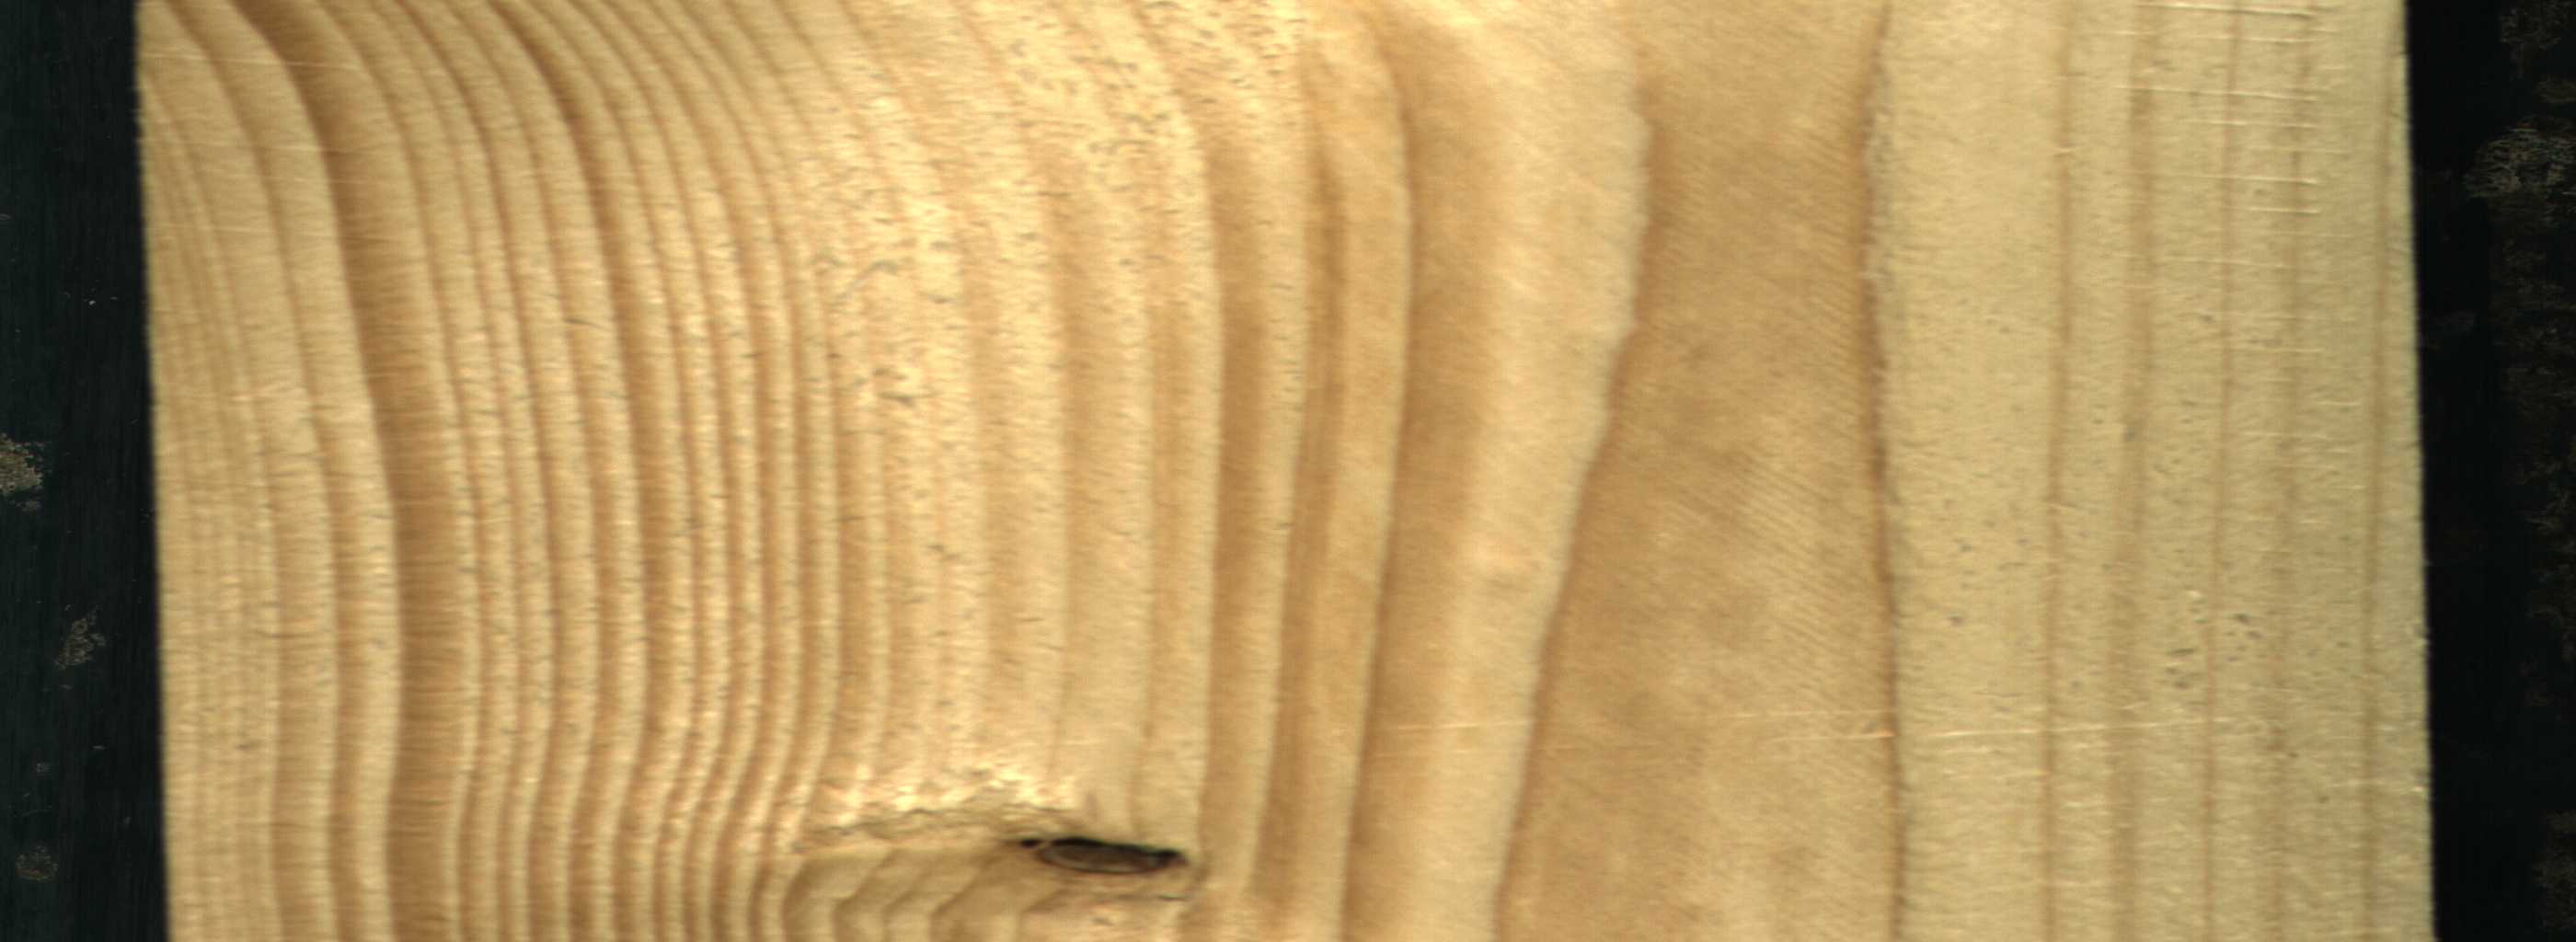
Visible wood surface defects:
Dead_Knot